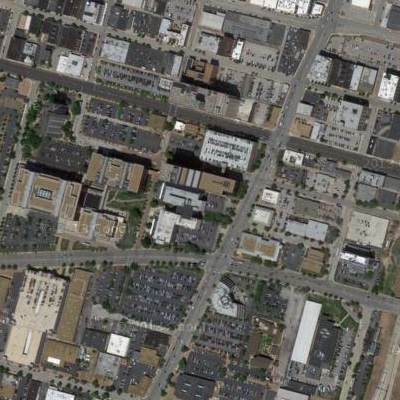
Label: cIndustry